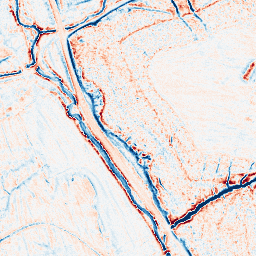
Category: edge_preserving
Decomposition family: anisotropic_diffusion
Decomposition parameters: iterations: 20
kappa: 50
gamma: 0.1
Upsampling method: quartic
Upsampling parameters: scale: 4
Upsampling scale: 4